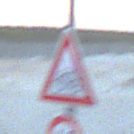
Verkehrszeichen: RadverkehrRechts
Zusatzzeichen unten: Geschwindigkeit60
Umgebung: Outdoor, Beach
Tageszeit: SunriseSunset
Wetter: PartlyCloudy
Licht: Natural
Jahreszeit: NotSpecified
Kontrast: LowContrast